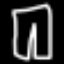
Label: pants